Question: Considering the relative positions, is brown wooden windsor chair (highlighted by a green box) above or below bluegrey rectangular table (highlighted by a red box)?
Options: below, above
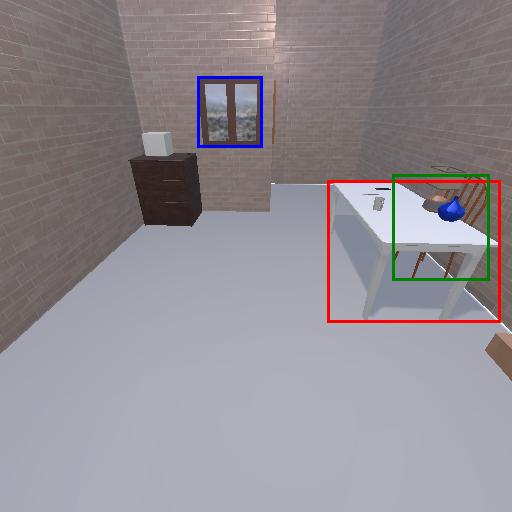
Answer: below